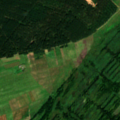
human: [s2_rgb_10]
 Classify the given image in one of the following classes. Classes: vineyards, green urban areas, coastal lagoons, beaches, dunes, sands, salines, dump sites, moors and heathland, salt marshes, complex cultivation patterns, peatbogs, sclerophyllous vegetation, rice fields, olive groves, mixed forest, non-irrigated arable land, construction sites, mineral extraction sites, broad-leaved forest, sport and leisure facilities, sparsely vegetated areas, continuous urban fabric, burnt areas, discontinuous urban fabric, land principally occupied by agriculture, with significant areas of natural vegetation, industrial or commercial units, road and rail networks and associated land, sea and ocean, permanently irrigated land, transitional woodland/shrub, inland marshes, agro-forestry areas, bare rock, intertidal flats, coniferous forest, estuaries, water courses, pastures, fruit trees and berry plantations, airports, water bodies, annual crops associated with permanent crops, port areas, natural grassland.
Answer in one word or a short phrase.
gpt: non-irrigated arable land, pastures, coniferous forest, transitional woodland/shrub, inland marshes